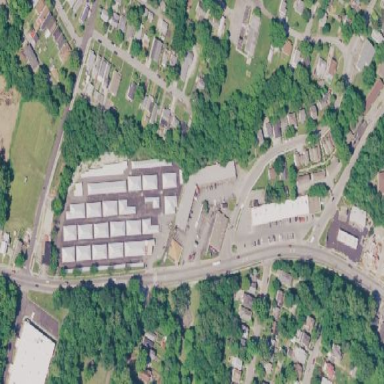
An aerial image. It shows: Storage rental shop.